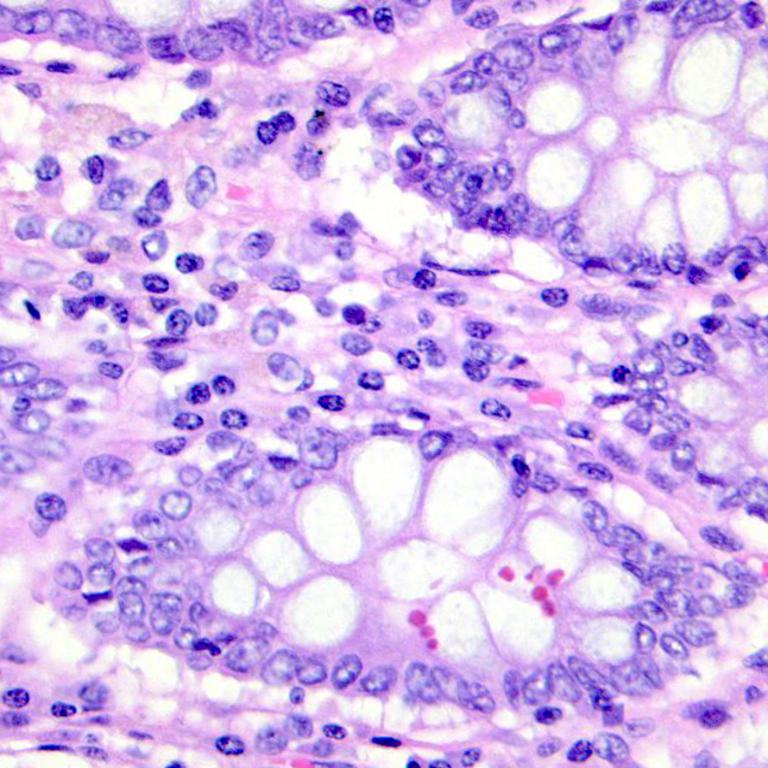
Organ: colon
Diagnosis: benign